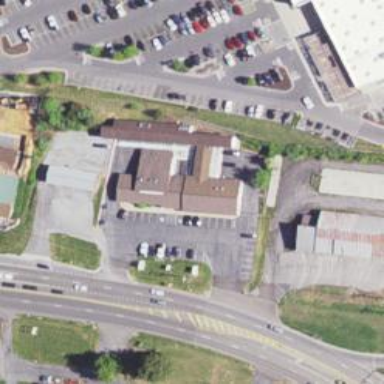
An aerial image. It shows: Veterinary facility.